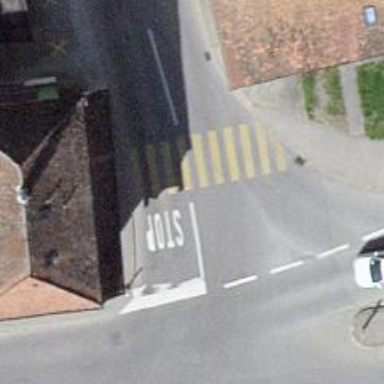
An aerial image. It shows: Zebra crossing on the road.